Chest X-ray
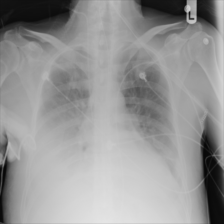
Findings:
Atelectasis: negative
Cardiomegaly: negative
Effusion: positive
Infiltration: negative
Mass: negative
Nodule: negative
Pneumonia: negative
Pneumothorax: negative
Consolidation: negative
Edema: negative
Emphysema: negative
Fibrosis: negative
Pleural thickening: negative
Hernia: negative